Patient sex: F
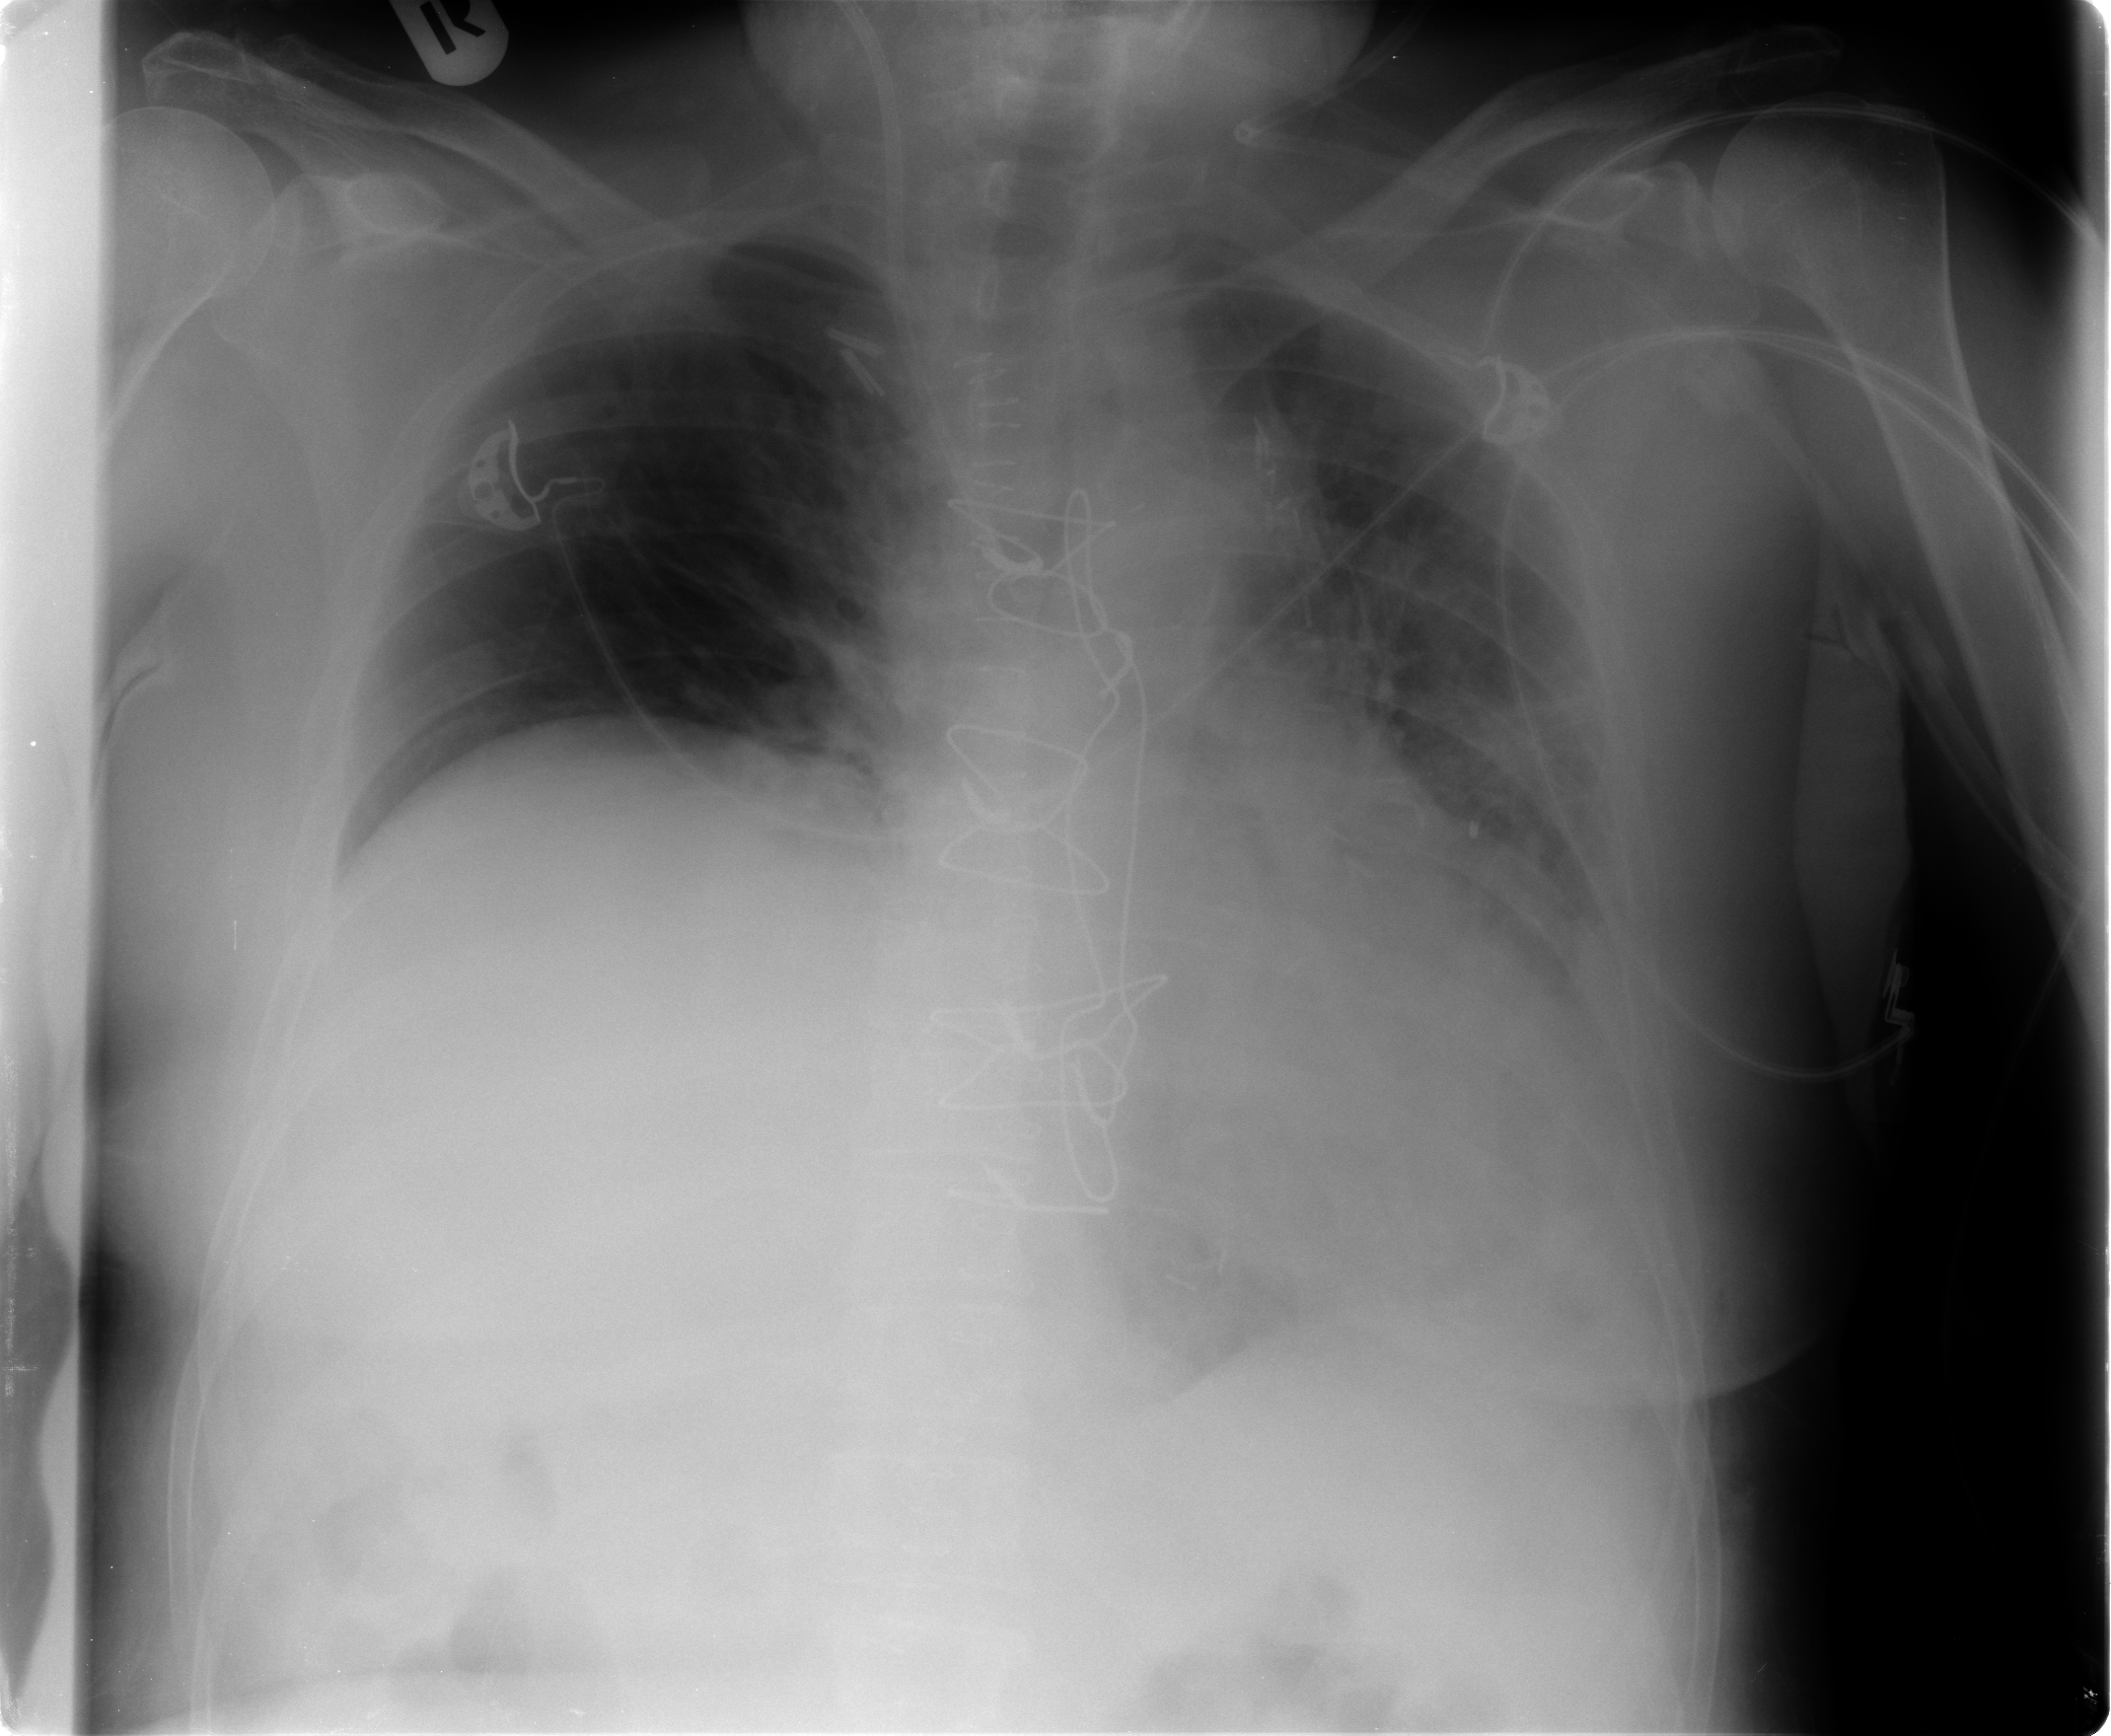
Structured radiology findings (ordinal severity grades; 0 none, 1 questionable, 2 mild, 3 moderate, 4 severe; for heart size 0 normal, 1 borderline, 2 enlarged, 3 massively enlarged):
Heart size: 2
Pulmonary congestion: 2
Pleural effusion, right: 0
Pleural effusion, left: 2
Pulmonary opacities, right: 0
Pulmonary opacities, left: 2
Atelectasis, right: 2
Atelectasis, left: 2